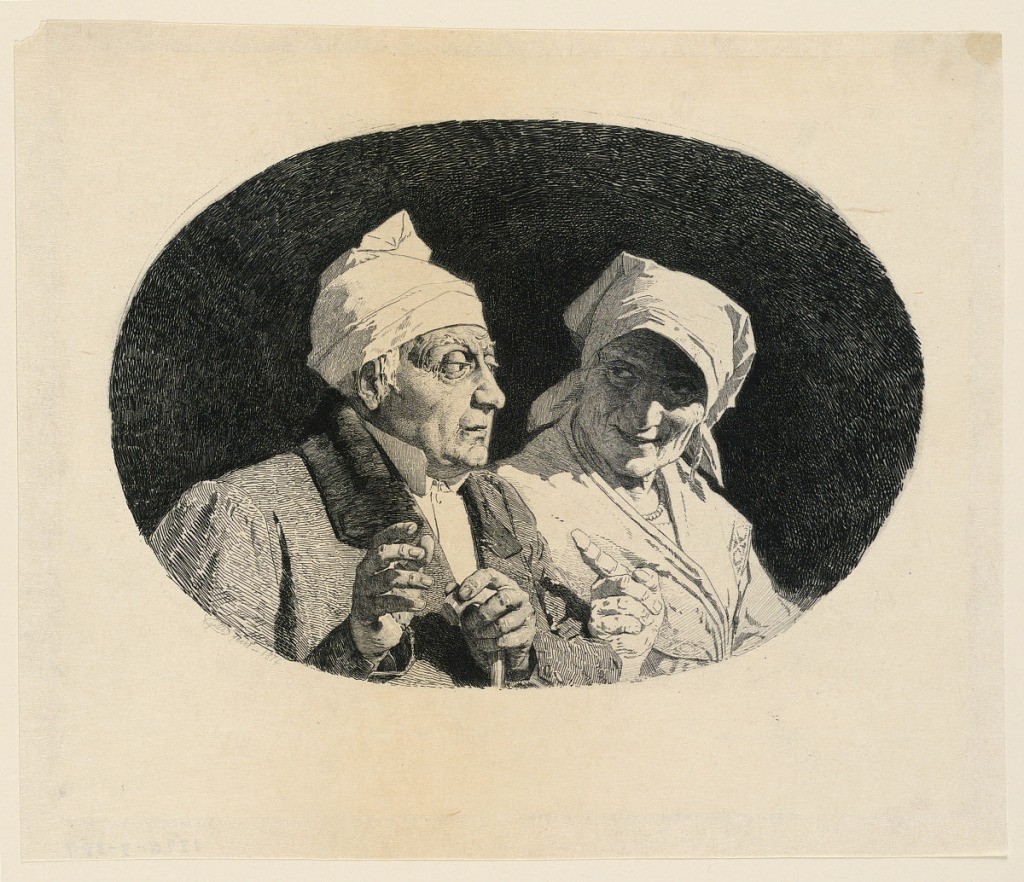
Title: A Reproach (Un Rimprovero)
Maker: Alberto Maso Gilli, Italian, 1840 - 1894
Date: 1874
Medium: Etching in dark brown ink on white paper
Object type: Print
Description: An old couple in half-length. Man in foreground, left, looking straight to right. He wears a nightcap, holds a s tick in his left hand, gesticulates with his right hand. Woman at right, turned slightly to right, head to left, and is looking at the man.